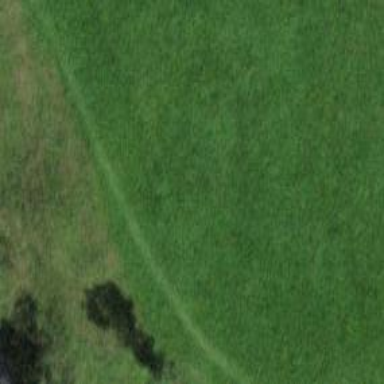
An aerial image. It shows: Path covered in grass.